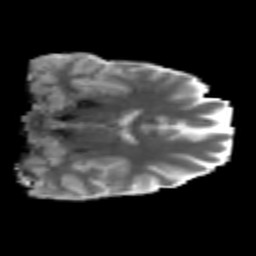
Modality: MD
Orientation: coronal
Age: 38
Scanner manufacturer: philips
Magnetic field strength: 3 T
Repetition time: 8.584 s
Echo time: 0.1273 s